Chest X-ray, AP view. Patient: 51 years old, sex M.
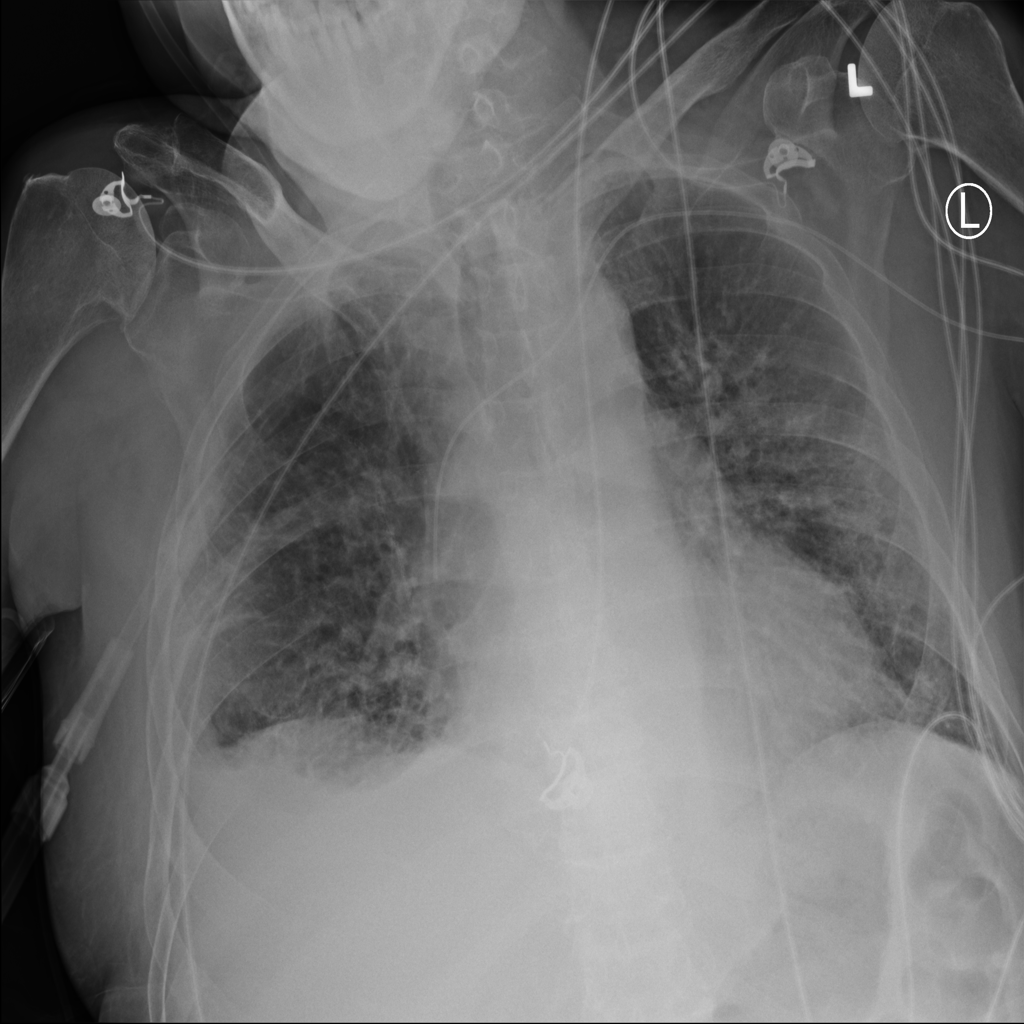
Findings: Effusion, Infiltration